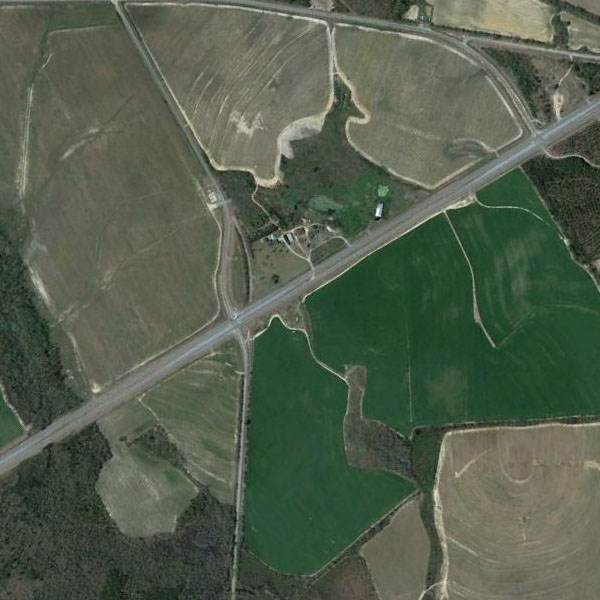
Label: Farmland